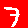
Digit: 7